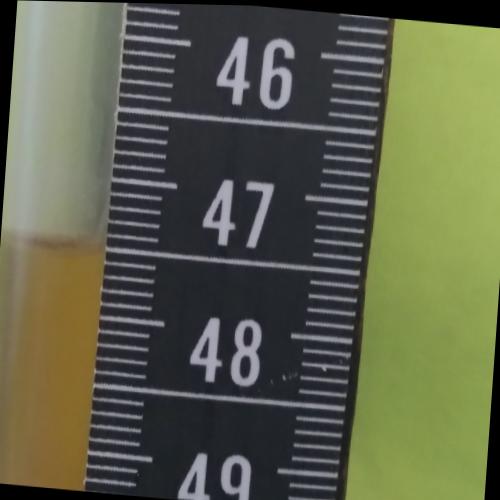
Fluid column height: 47.5 cm